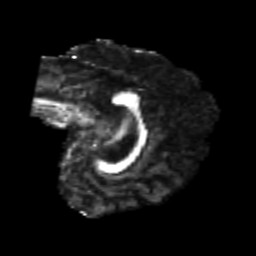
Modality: FA
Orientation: sagittal
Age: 26
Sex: female
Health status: healthy
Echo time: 0.074 s